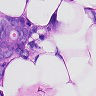
Metastatic tissue present: yes